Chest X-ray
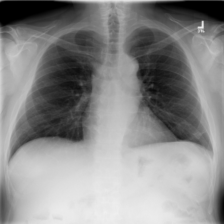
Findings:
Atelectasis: positive
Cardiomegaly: negative
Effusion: negative
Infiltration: negative
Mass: negative
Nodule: negative
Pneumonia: negative
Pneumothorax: negative
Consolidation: negative
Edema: negative
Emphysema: negative
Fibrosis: negative
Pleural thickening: negative
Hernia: negative